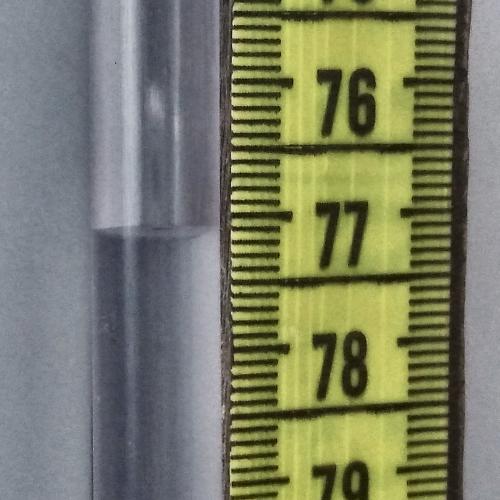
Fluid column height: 77.1 cm